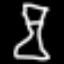
Label: hourglass